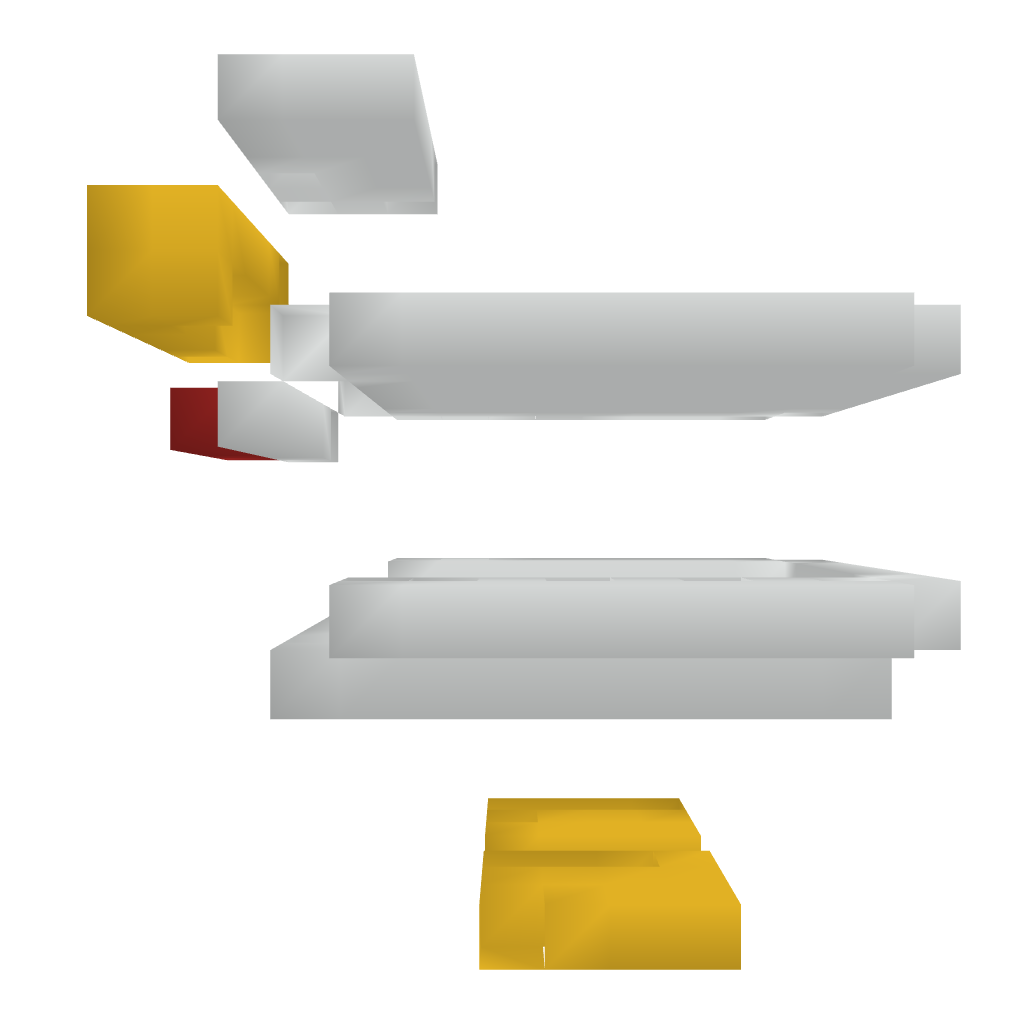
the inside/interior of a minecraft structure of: Pixel art chicken